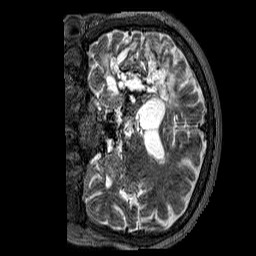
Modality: T2w
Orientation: coronal
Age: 56
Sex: male
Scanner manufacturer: siemens
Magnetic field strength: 3 T
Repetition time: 3.2 s
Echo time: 0.567 s